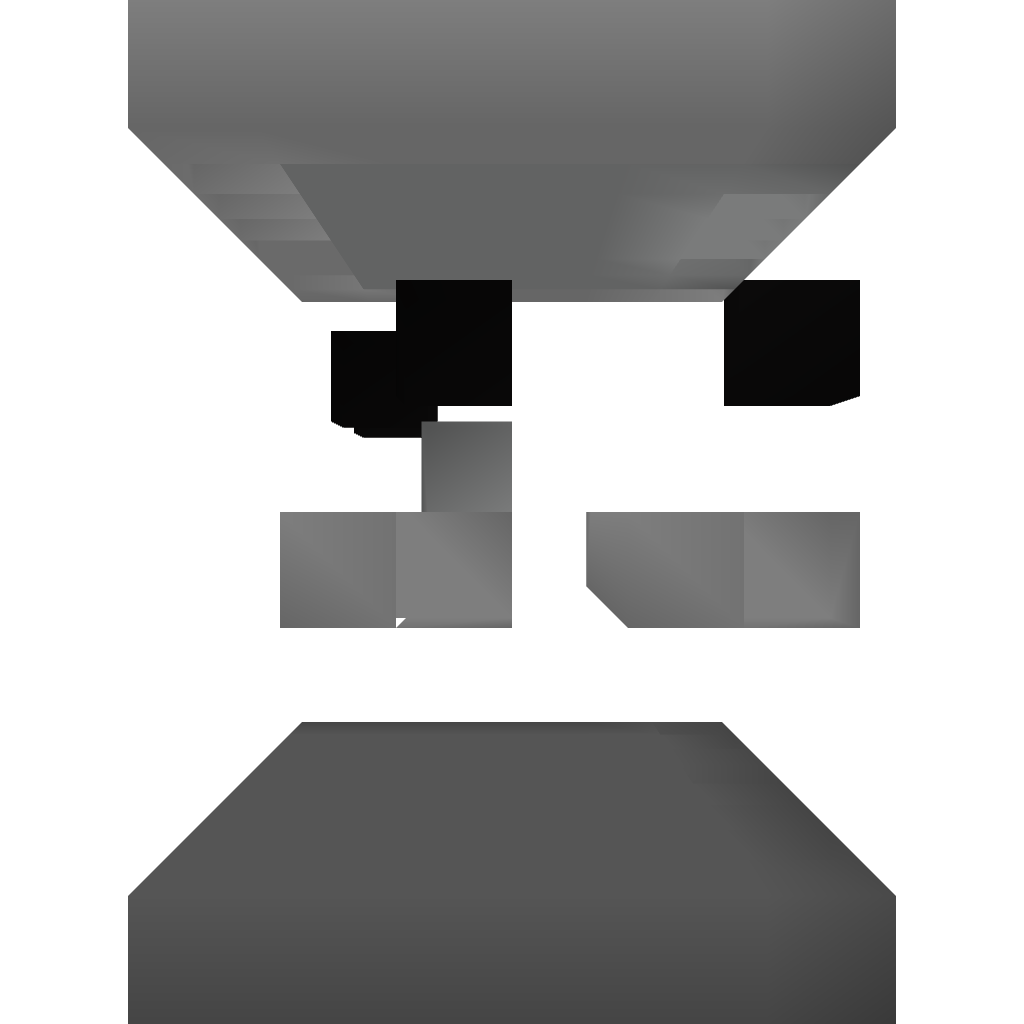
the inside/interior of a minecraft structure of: Jail/Prison